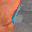
Label: 6